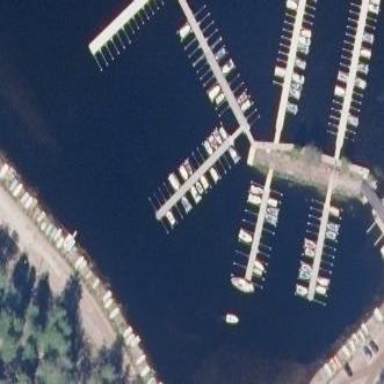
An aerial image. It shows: Man-made pier.